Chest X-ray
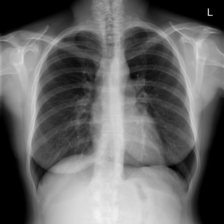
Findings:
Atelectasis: negative
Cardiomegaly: negative
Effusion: negative
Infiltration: negative
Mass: negative
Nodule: negative
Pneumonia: negative
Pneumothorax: negative
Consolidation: negative
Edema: negative
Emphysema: negative
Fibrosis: negative
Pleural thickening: negative
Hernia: negative